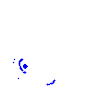
Particle: pion